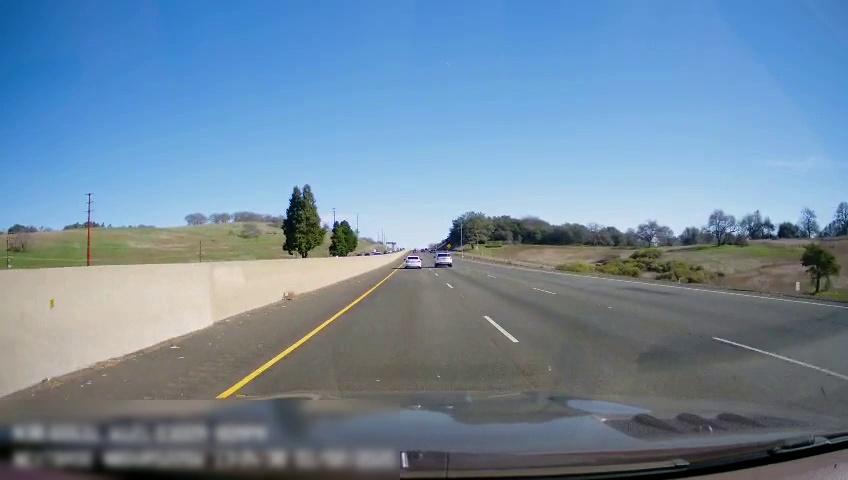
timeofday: Day
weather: Sunny
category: Drivable Space
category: Vehicles | SUV
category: Vehicles | Car
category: Lanes | Current Lane
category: Lanes | Current Lane
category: Lanes | Alternate Lane
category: Lanes | Alternate Lane